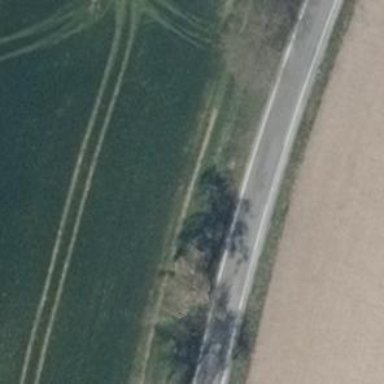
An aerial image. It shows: Secondary road.